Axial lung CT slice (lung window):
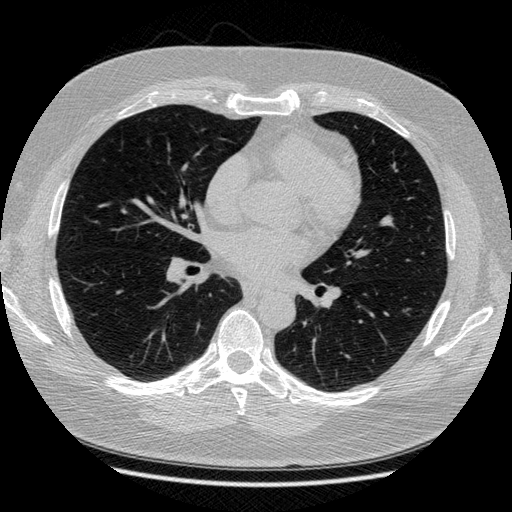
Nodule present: no